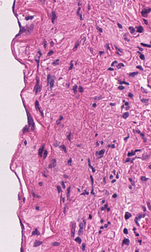
Tumor epithelial tissue: no
Tumor-associated stroma tissue: yes
Normal tissue: no